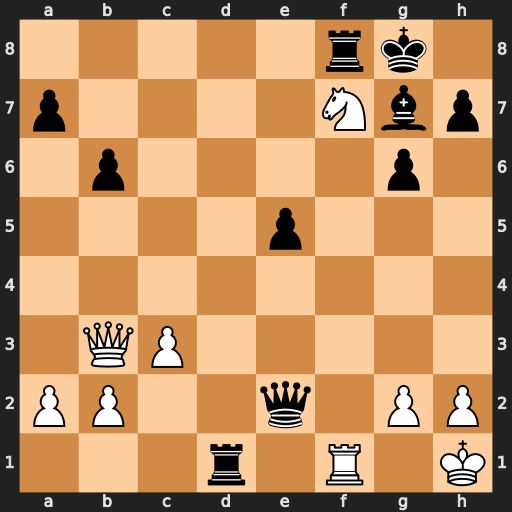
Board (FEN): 5rk1/p4Nbp/1p4p1/4p3/8/1QP5/PP2q1PP/3r1R1K
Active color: w
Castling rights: -
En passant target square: -
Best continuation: Nh6+ Kh8 Qg8+ Rxg8 Nf7#